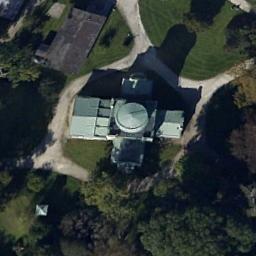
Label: church